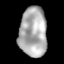
Tissue: lung
Cell type: Myeloid cells
Senescence score: 0.2316
Nuclear area (px): 1332
Mean DAPI intensity: 173.95